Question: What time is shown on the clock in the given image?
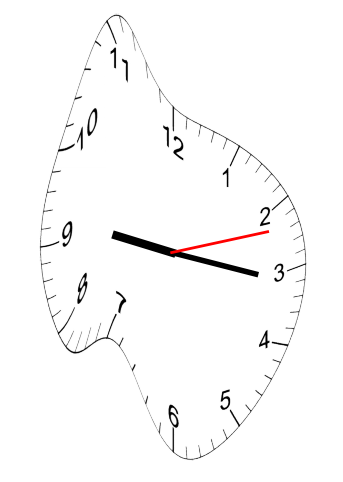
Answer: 09:16:12